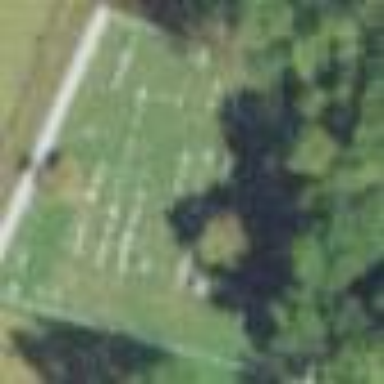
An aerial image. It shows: Graveyard area designated as cemetery.